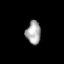
Tissue: skin
Cell type: Others
Senescence score: 0.7273
Nuclear area (px): 337
Mean DAPI intensity: 165.056